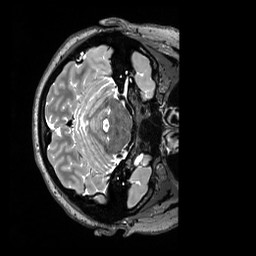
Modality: T2w
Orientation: axial
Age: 27
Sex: female
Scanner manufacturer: siemens
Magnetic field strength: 3 T
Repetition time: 3.2 s
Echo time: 0.563 s